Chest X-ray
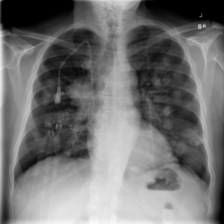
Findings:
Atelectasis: negative
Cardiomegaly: negative
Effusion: negative
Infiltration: negative
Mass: negative
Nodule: positive
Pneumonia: negative
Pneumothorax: negative
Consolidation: negative
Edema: negative
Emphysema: negative
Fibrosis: negative
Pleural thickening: negative
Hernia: negative